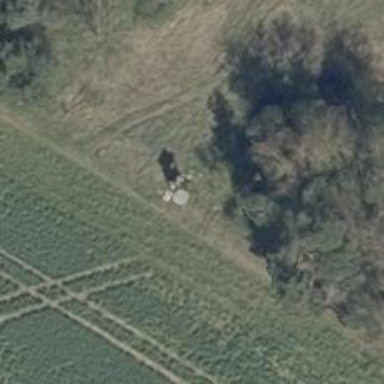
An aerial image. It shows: Hunting stand.